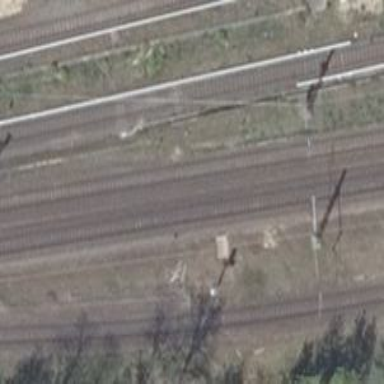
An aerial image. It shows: Railway signal.